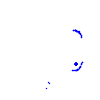
Particle: proton